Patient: sex F, age 66
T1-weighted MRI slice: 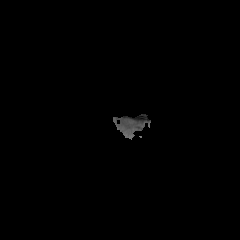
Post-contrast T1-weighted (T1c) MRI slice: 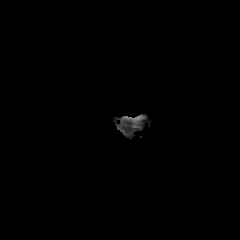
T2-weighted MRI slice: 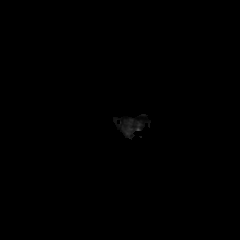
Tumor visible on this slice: no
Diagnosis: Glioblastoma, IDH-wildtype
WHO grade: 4